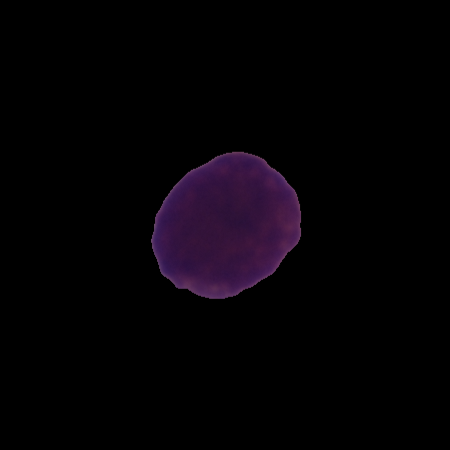
Label: healthy